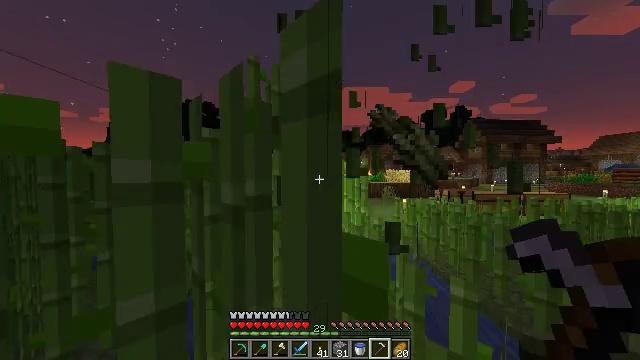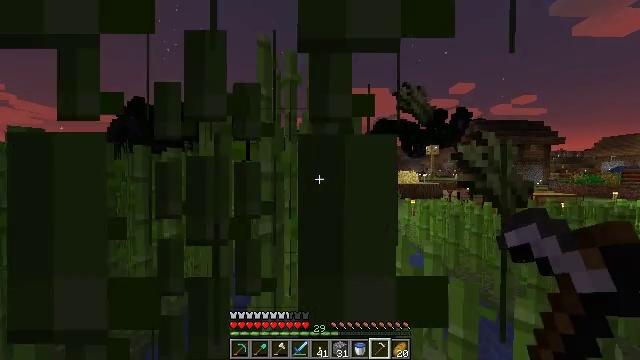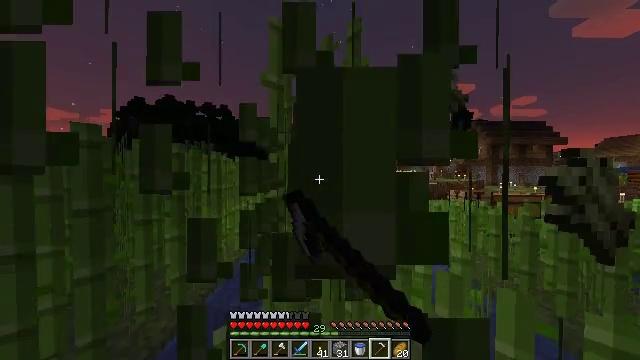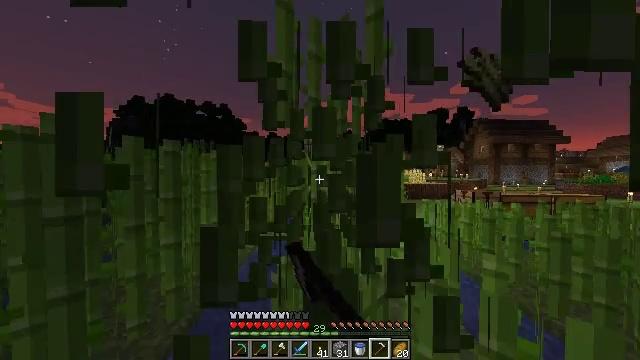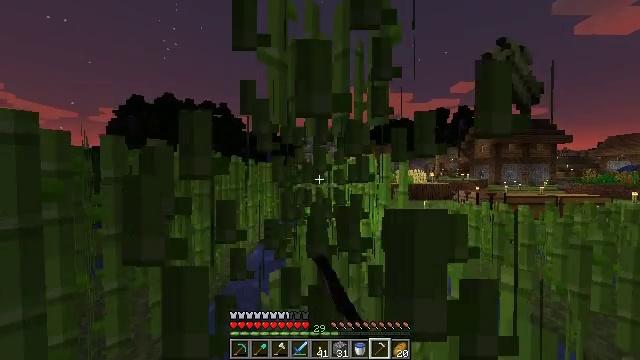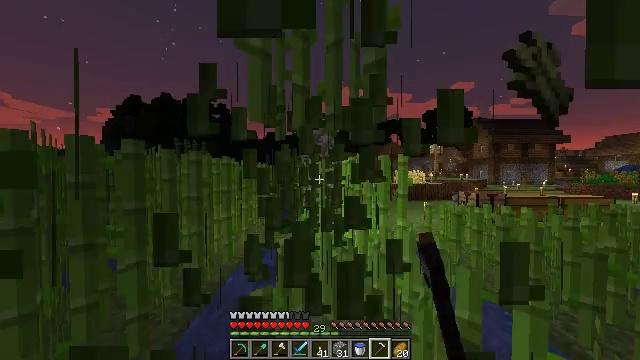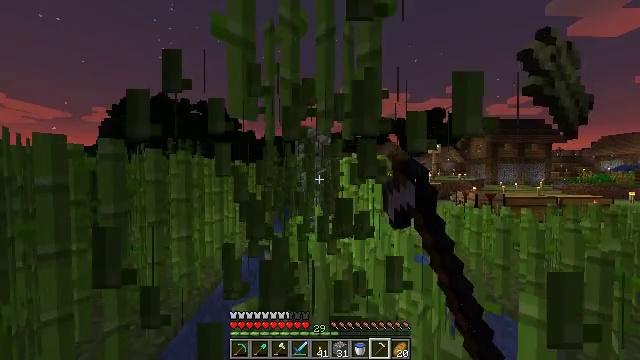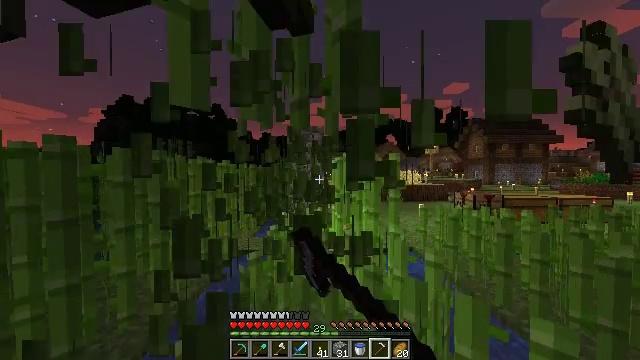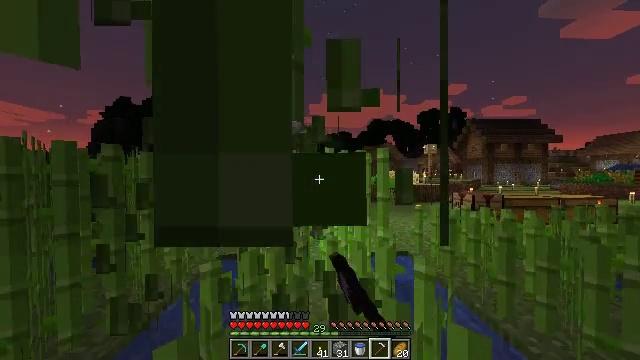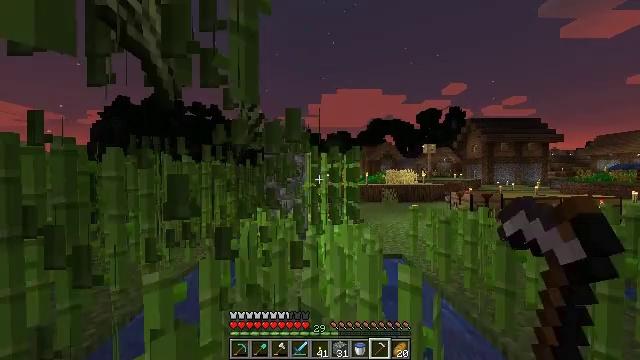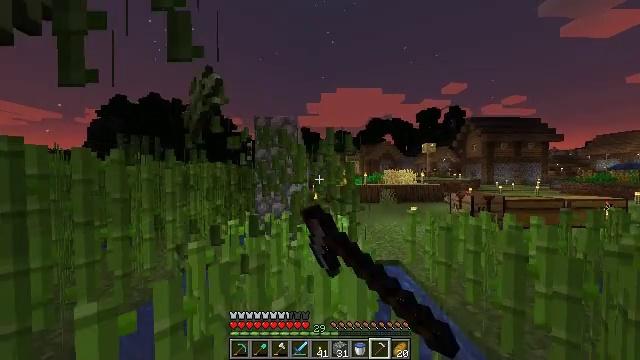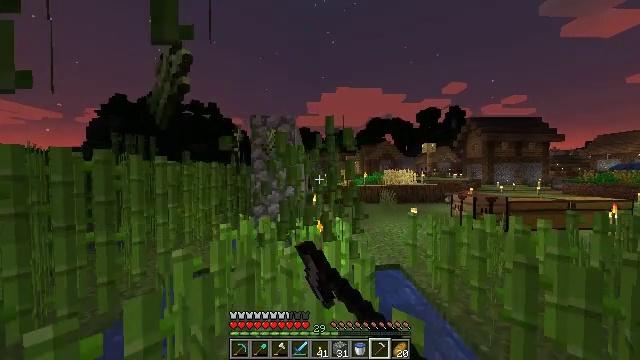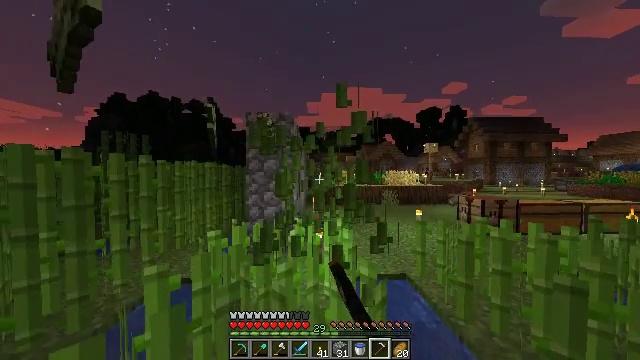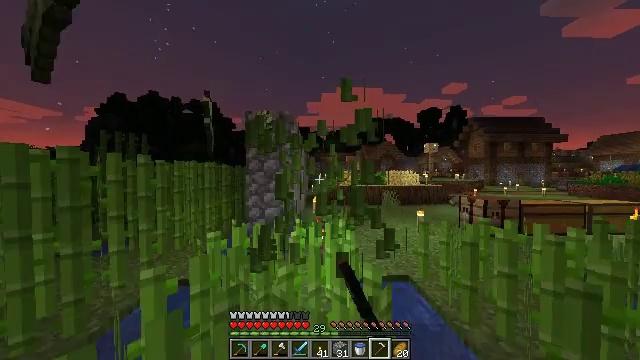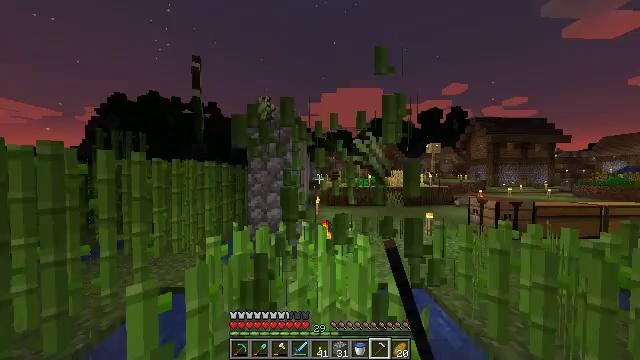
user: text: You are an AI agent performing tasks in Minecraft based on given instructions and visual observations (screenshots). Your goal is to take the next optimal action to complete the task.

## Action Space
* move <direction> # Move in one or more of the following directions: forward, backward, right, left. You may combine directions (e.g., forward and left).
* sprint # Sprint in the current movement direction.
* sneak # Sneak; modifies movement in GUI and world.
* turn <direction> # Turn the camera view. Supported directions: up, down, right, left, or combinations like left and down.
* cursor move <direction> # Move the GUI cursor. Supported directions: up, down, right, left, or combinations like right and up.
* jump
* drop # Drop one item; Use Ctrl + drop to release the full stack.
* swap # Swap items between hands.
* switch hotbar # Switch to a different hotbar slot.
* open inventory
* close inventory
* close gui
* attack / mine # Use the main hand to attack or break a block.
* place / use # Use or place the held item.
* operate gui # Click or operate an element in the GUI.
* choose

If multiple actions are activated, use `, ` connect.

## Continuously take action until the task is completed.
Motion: motion action
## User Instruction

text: Gather sugar cane for crafting.
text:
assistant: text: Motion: move forward and move left, sprint, attack / mine
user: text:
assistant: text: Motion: move forward and move left, sprint, attack / mine
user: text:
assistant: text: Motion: move forward, sprint, attack / mine
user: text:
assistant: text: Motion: move forward and move right, sprint, attack / mine
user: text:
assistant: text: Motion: move forward and move right, sprint, attack / mine
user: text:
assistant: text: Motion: move forward and move right, sprint, attack / mine
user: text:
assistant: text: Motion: move forward and move right, sprint, attack / mine
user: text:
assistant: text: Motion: move forward and move right, sprint, attack / mine
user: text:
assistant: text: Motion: move forward and move right, sprint, attack / mine
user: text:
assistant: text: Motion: move forward, sprint, attack / mine
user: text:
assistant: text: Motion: move forward, sprint, attack / mine
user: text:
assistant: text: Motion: move forward and move left, sprint, attack / mine
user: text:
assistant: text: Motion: move forward and move left, sprint, attack / mine
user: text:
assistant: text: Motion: move forward and move left, sprint, attack / mine
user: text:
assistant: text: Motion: sprint, attack / mine